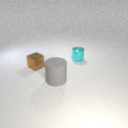
small cyan metal cylinder behind small brown metal cube